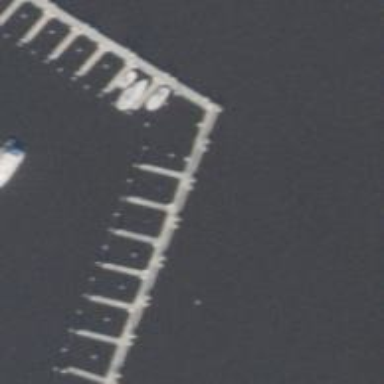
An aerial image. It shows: Man-made pier.